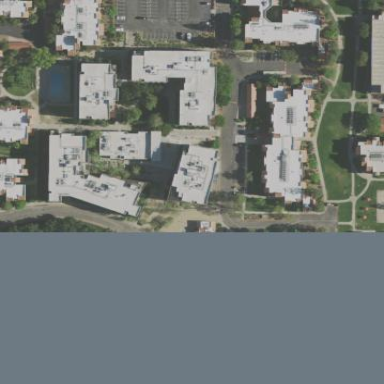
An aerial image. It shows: Residential area that includes university.